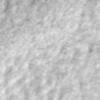
Label: no_change